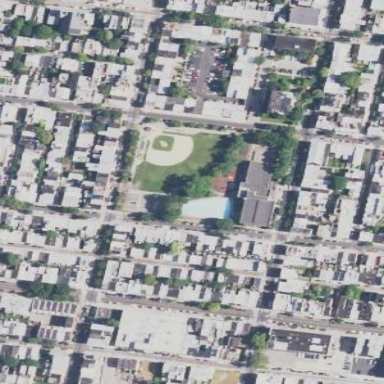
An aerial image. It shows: Park with baseball field and basketball courts.